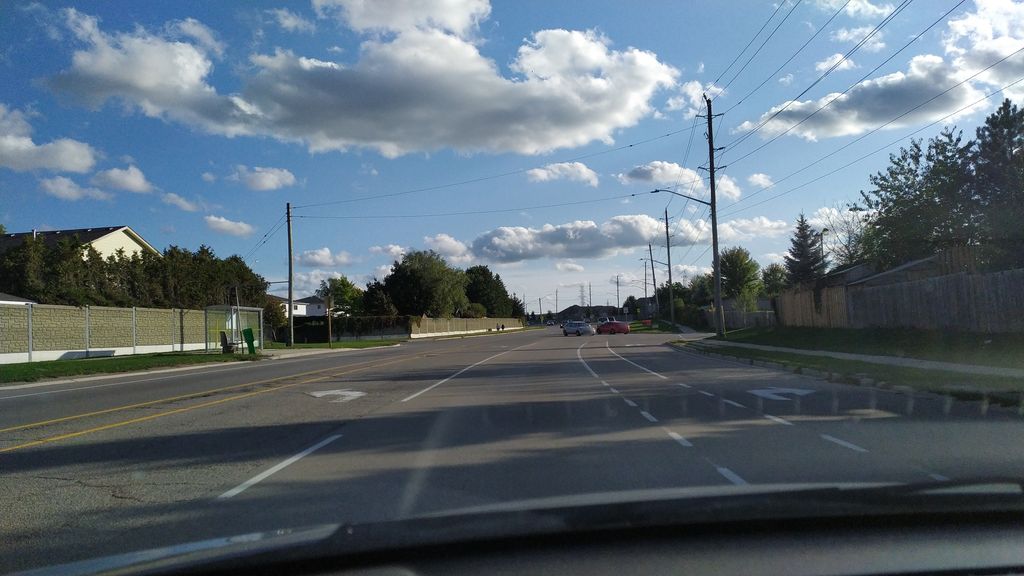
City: kitchener-waterloo